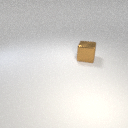
large brown metal cube